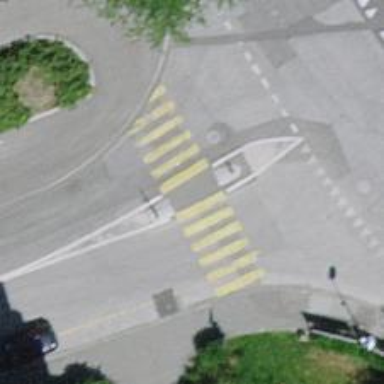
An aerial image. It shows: Marked footway crossing with center island.